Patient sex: M
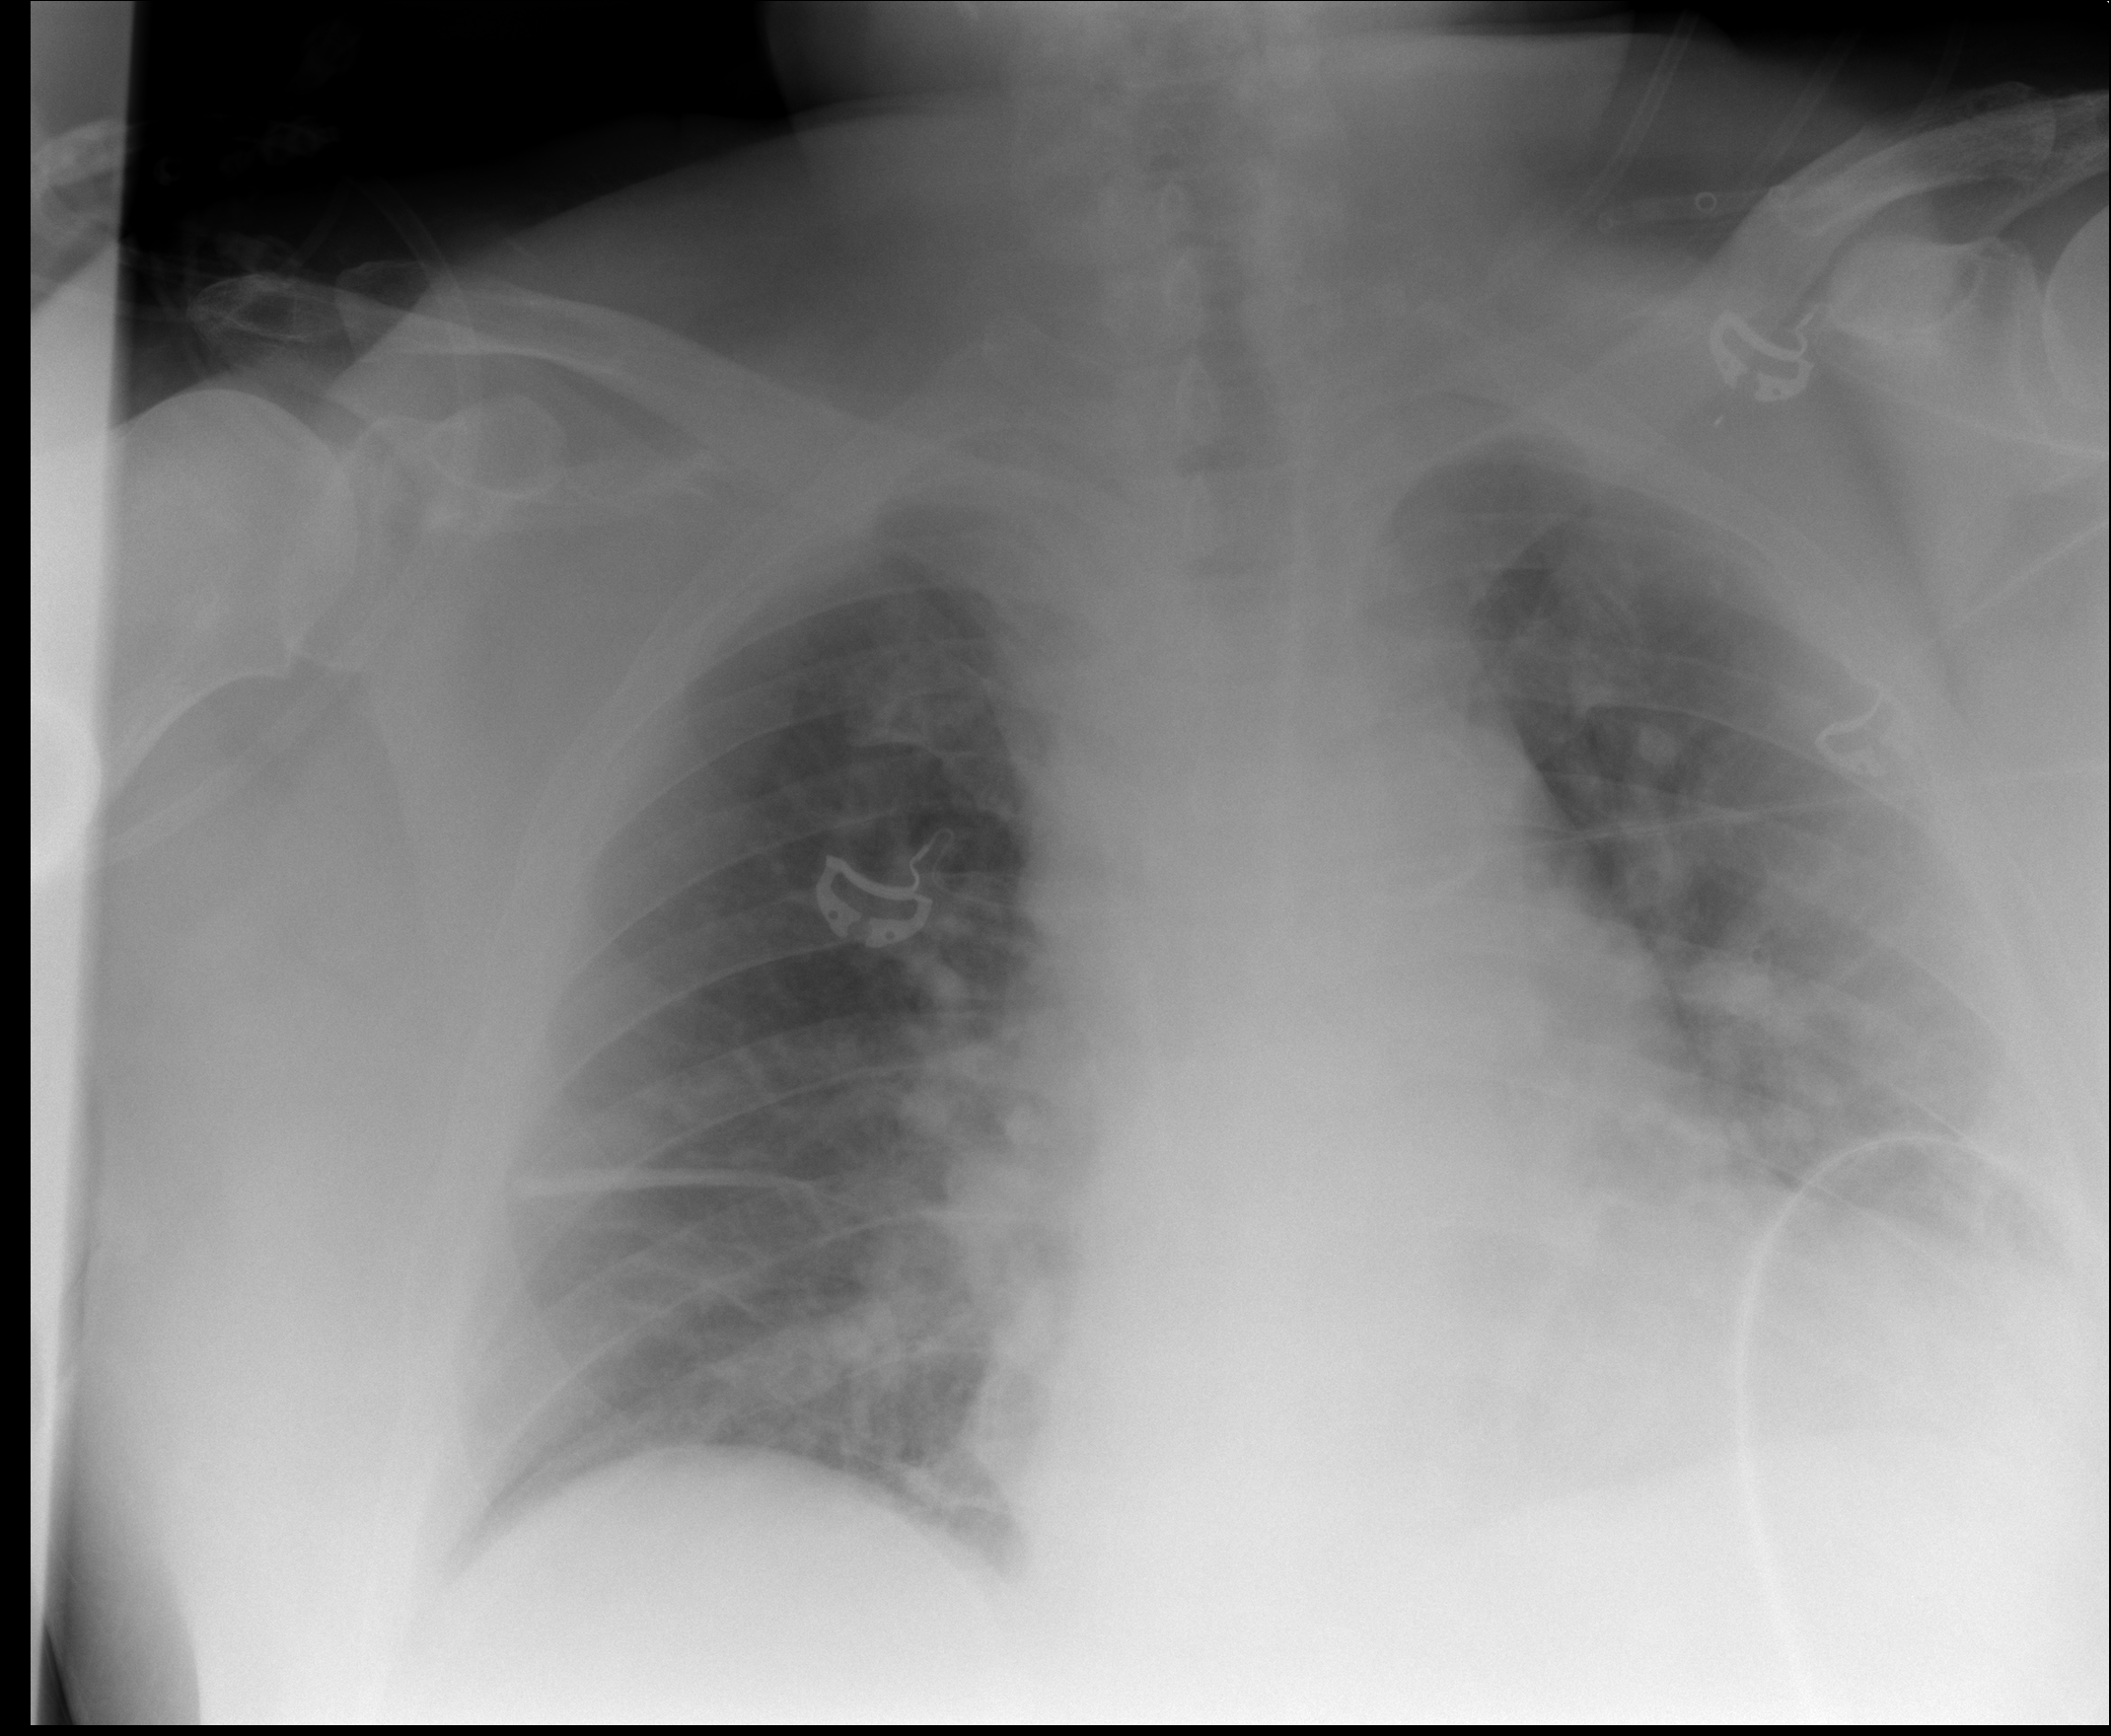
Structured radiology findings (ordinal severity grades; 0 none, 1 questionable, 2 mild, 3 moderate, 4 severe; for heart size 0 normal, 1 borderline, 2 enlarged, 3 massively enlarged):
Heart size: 1
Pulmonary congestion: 2
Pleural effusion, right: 0
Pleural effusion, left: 2
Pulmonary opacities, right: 2
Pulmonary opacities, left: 0
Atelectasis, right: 2
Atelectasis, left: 2